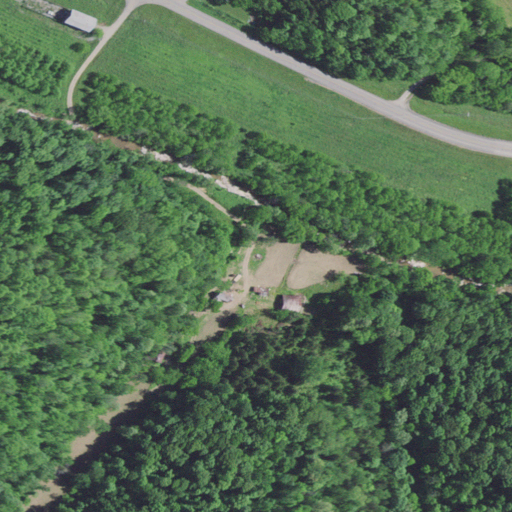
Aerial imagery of valley in Kentucky named Stillhouse Hollow containing deciduous forest, mixed forest, pasture, open development, and low intensity development